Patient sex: F
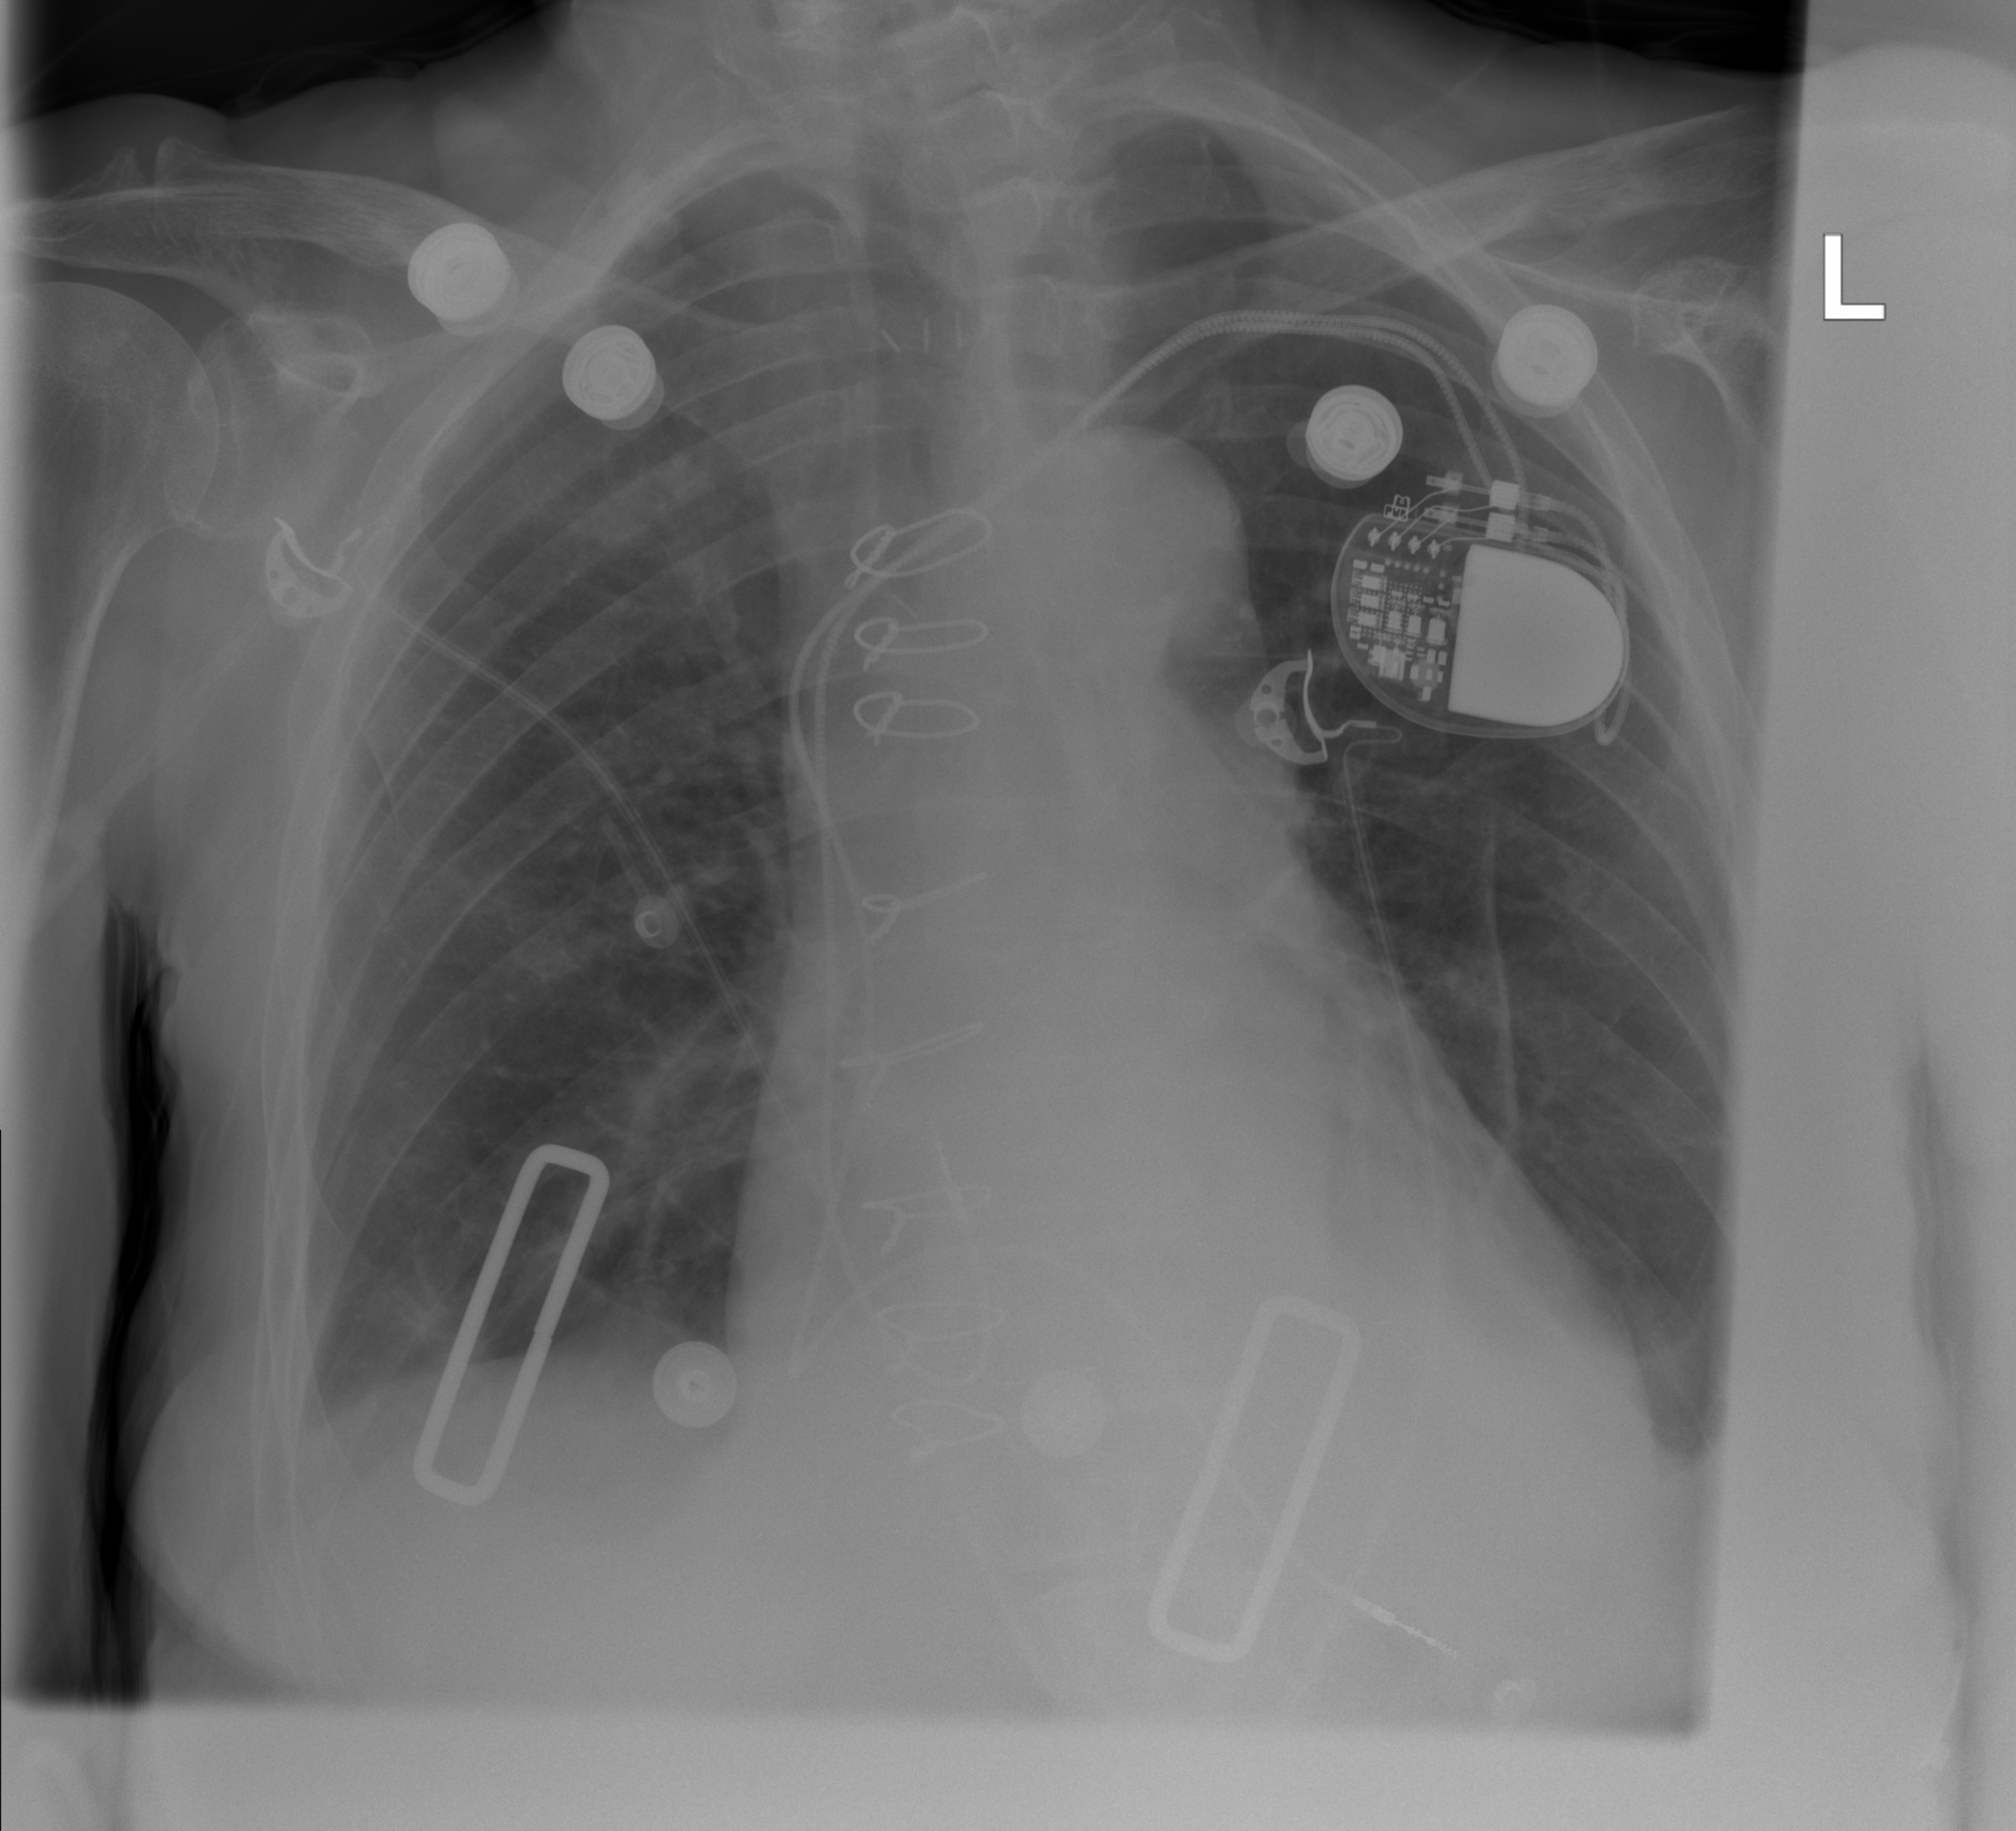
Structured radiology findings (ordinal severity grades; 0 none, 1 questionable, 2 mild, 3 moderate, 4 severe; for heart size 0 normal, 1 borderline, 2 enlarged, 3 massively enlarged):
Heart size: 2
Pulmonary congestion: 0
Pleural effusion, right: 2
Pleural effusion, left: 0
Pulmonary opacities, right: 0
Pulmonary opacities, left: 0
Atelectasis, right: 0
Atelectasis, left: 0